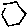
Label: hexagon